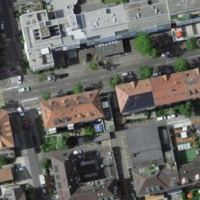
EUNIS habitat code: 54
Species observed at this site:
Corvus corone
Accipiter nisus